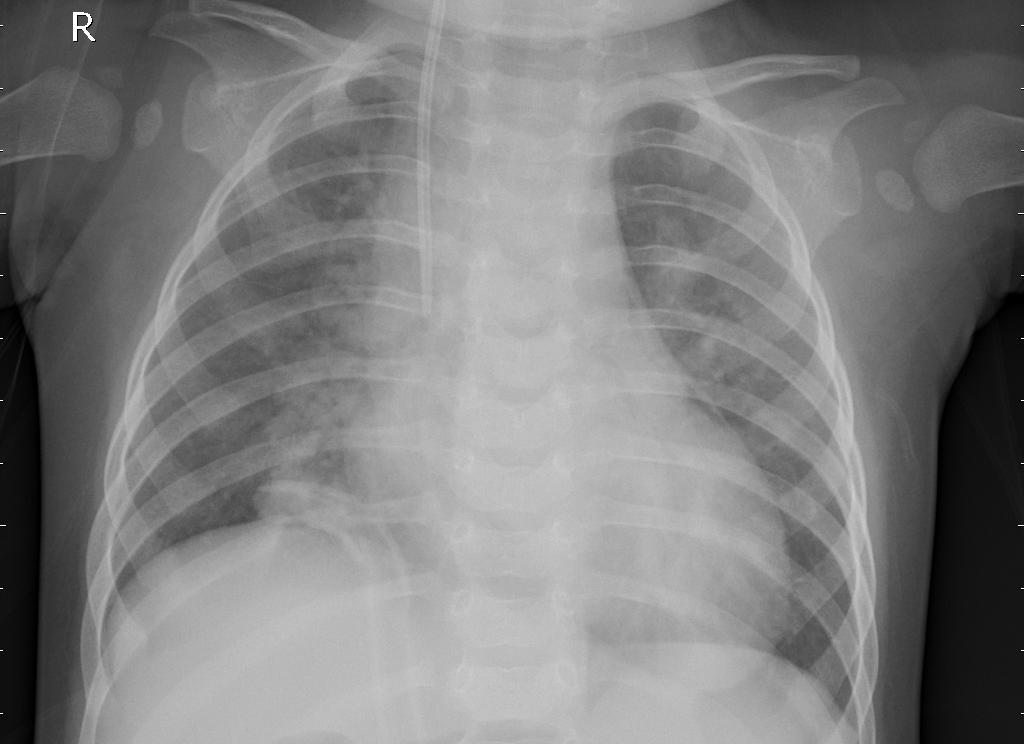
Diagnosis: PNEUMONIA